Aerial crown-view tile of a tropical tree (Barro Colorado Island, Panama), acquired 20240611:
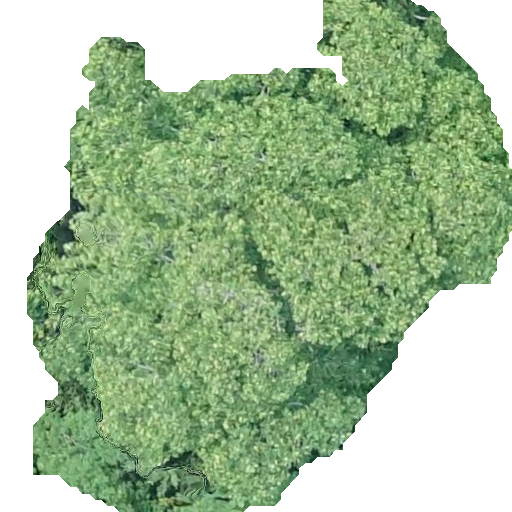
Species: Dipteryx oleifera
GBIF accepted scientific name: Dipteryx oleifera
Crown area: 272.793 m²